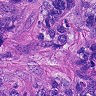
Metastatic tissue present: yes